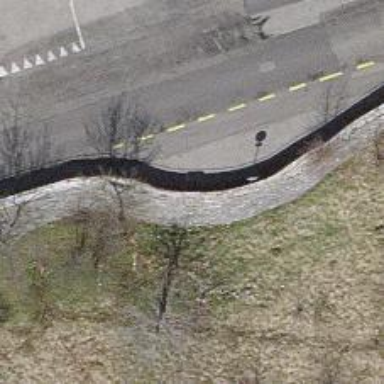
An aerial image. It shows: Wall is shown in the image.